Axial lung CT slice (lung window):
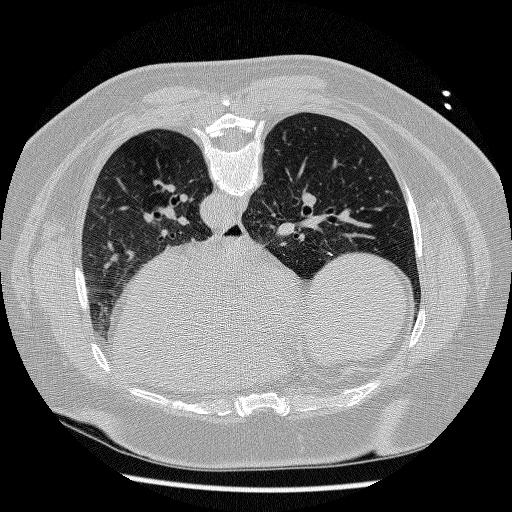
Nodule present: no